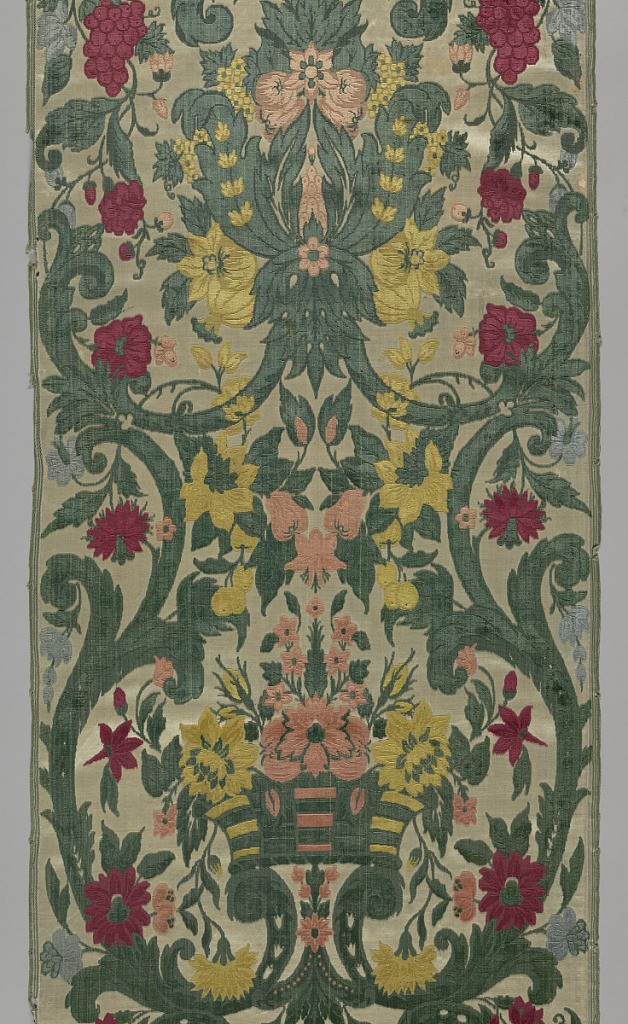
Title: Fragment
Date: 19th century
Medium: silk Technique: ciselé voided supplementary warp pile (velvet) in a satin foundation
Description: Panel of two widths of material having six selvedges present. White satin ground with multicolored cut and uncut "jardinier" velvet design of flower baskets, large-scale curving branches with leaves, blossoms and bunches of grapes.